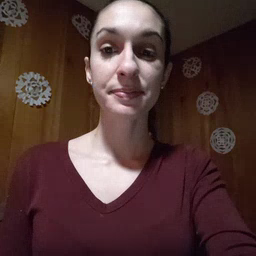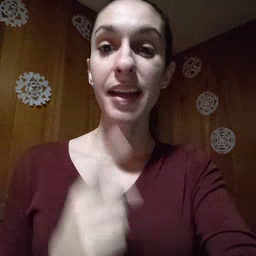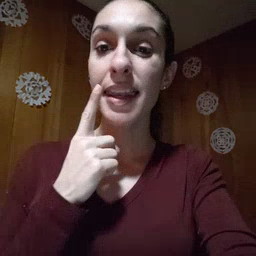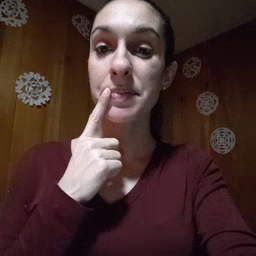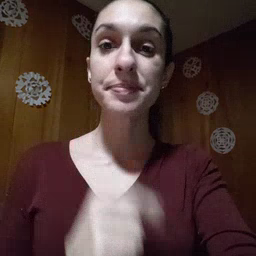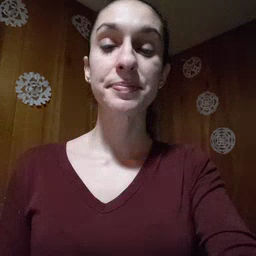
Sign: lips